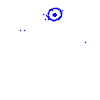
Particle: kaon